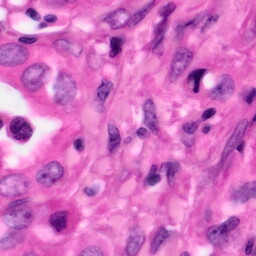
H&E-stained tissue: Pancreatic